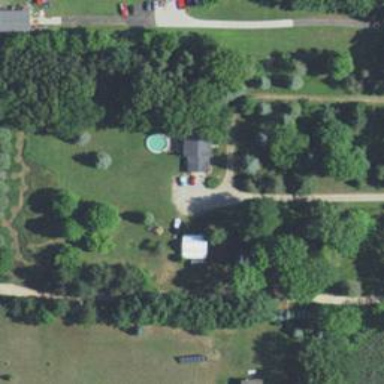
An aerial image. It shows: Driveway leading to service road.